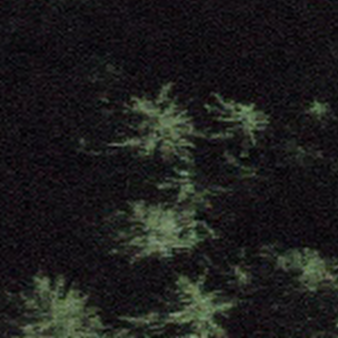
Label: other